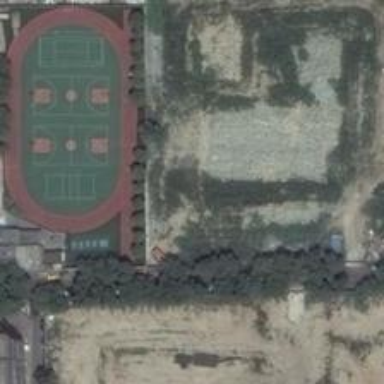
The playground is sited near a large open sapce .